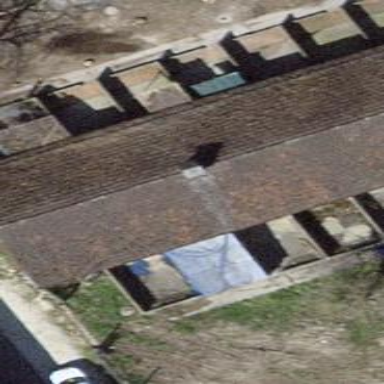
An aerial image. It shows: Building with gabled roof made of roof tiles. The roof orientation is along the building.